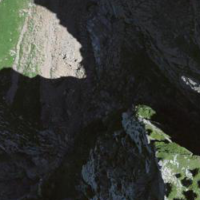
EUNIS habitat code: 31
Species observed at this site:
Milvus milvus
Buteo buteo